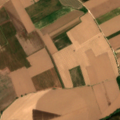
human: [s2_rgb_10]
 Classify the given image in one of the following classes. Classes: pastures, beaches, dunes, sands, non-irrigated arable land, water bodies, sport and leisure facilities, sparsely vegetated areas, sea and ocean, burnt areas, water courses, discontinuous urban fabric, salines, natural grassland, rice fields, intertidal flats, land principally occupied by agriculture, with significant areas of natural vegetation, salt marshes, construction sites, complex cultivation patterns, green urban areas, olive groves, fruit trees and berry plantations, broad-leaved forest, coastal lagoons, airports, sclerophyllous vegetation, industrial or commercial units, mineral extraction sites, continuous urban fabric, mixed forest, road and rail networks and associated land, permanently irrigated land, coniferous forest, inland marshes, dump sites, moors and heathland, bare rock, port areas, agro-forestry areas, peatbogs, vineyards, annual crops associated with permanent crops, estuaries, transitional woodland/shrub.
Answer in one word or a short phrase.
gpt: permanently irrigated land, complex cultivation patterns, water courses